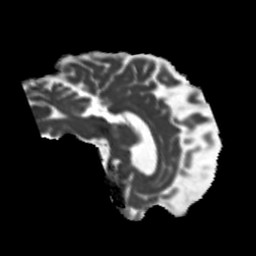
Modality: MD
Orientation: sagittal
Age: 63
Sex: male
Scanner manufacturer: siemens
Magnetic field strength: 3 T
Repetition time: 5.25 s
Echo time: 0.08 s